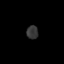
Tissue: lung
Cell type: Epithelial cells
Senescence score: 0.1952
Nuclear area (px): 154
Mean DAPI intensity: 53.006